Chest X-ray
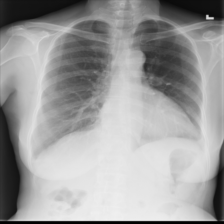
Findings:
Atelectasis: negative
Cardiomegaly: negative
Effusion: negative
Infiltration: negative
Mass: negative
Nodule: negative
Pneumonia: negative
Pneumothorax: negative
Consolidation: negative
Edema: negative
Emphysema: negative
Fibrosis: negative
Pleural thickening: negative
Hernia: negative